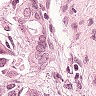
Metastatic tissue present: yes